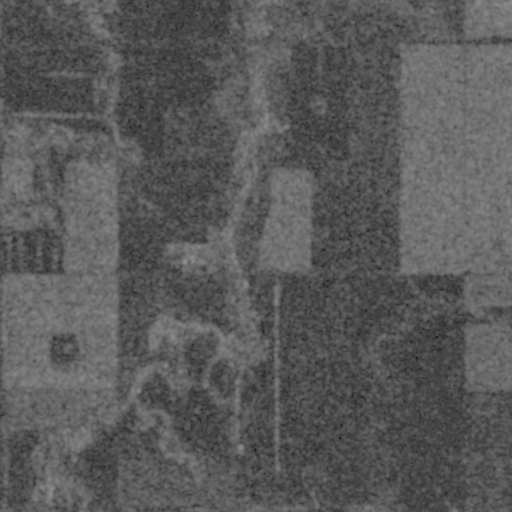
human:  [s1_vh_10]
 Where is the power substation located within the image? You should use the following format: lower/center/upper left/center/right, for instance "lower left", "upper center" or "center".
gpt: The power substation is located in the lower center of the image.
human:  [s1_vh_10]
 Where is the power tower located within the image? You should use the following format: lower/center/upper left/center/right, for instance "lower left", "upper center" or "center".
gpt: The power tower is located in the lower of the image.
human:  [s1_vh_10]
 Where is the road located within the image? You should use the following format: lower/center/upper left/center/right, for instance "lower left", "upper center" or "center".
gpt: There is no road in the image.

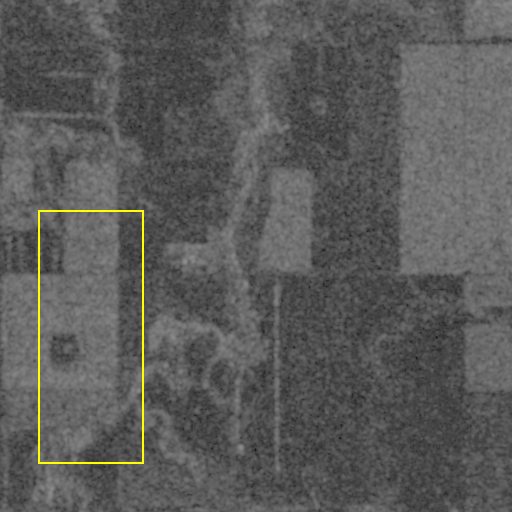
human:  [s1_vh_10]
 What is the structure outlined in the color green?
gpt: There is no green outline.
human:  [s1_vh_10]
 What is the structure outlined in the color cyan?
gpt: There is no structure outlined in cyan.